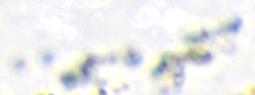
Label: Phaeocystis